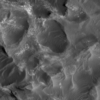
Label: not_dusty